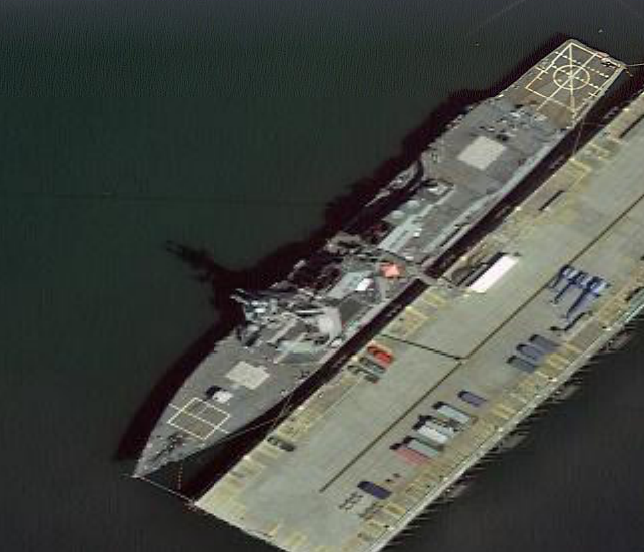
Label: Arleigh_Burke-class_destroyer